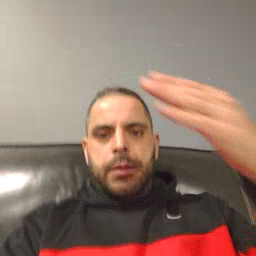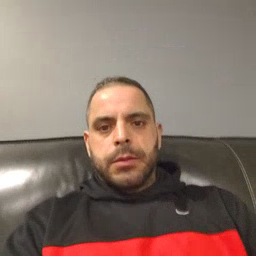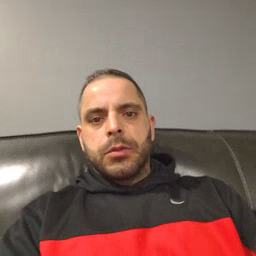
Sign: shoe